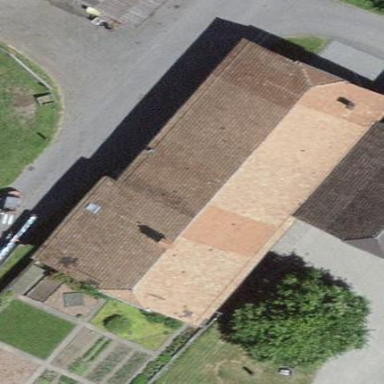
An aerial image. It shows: Farm building with half-hipped roof shape.